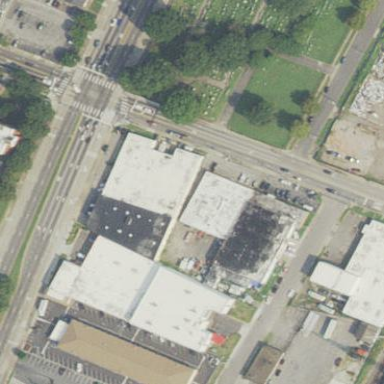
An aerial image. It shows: Commercial building.